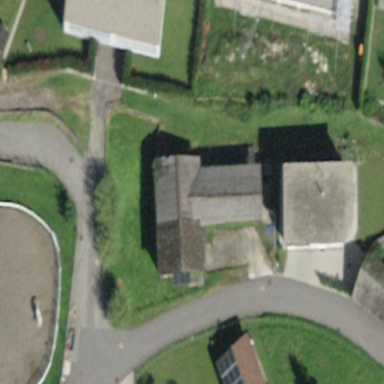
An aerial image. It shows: Cabin.